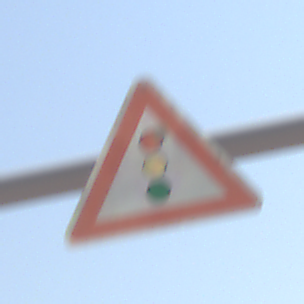
Verkehrszeichen: Lichtzeichenanlage
Umgebung: Outdoor, Suburban
Tageszeit: MorningAfternoon
Wetter: Clear
Licht: Natural
Jahreszeit: NotSpecified
Kontrast: HighContrast